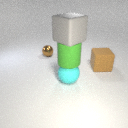
small brown metal sphere behind large brown rubber cube